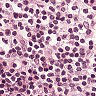
Metastatic tissue present: no